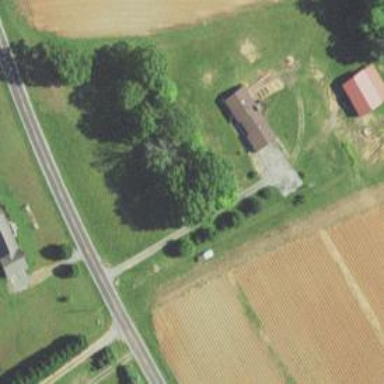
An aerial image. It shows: Driveway leading to service road.